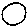
Label: circle